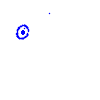
Particle: proton